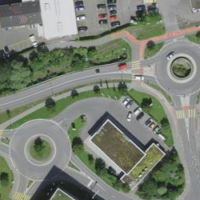
EUNIS habitat code: 54
Species observed at this site:
Milvus milvus